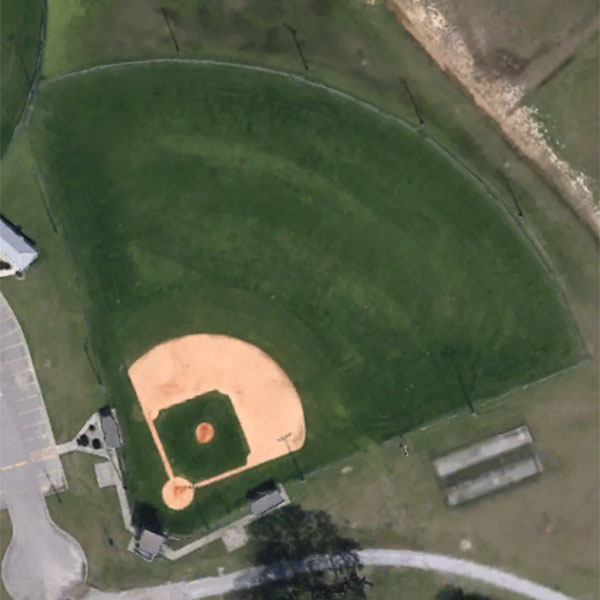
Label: BaseballField